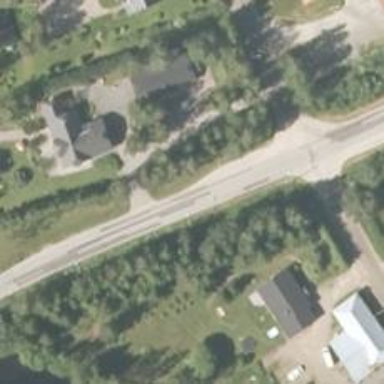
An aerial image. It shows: Unclassified road.